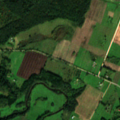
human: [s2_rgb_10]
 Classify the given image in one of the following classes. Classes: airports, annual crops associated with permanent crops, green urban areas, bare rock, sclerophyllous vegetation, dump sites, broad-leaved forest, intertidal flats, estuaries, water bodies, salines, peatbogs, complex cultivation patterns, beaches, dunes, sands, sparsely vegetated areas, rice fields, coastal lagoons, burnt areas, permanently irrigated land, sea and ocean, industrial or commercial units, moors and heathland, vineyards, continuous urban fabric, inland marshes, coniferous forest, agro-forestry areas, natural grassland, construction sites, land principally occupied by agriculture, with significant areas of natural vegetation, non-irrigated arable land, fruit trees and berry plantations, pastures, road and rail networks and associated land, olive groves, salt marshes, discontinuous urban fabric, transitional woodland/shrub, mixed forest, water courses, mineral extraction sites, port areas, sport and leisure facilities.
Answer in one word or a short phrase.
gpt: complex cultivation patterns, land principally occupied by agriculture, with significant areas of natural vegetation, broad-leaved forest, transitional woodland/shrub